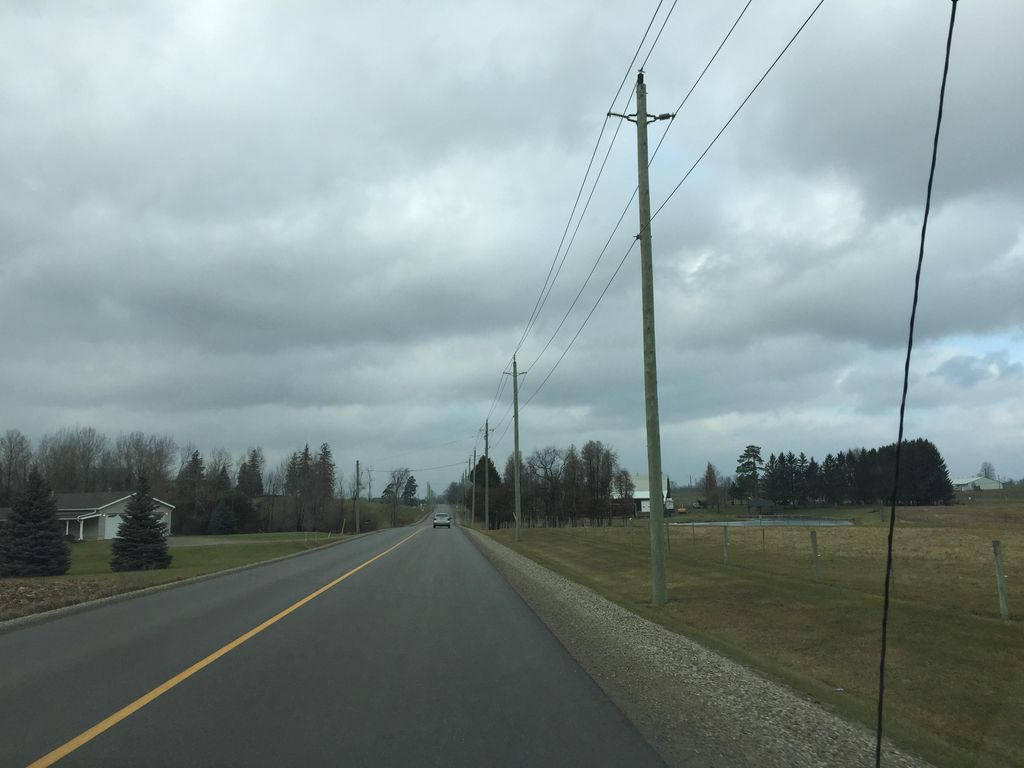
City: kitchener-waterloo